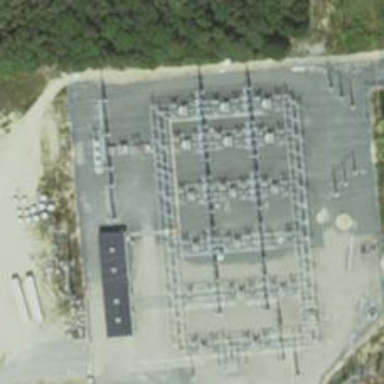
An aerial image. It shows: Switch for power supply.